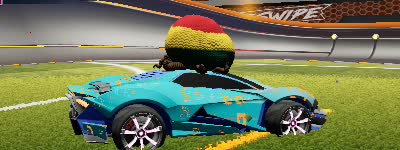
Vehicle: werewolf